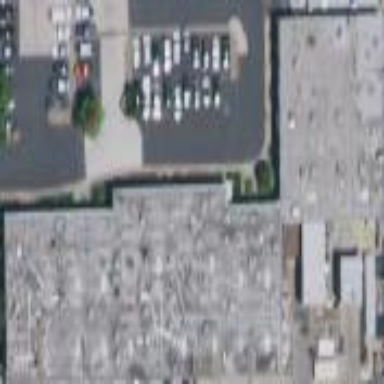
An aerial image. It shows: Industrial building.